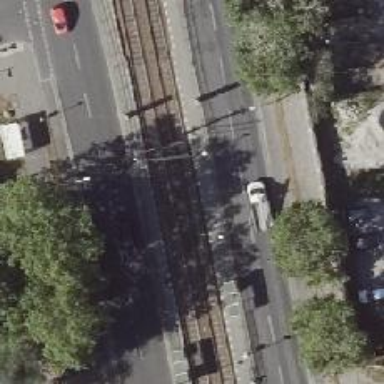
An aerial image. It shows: Tram stop.